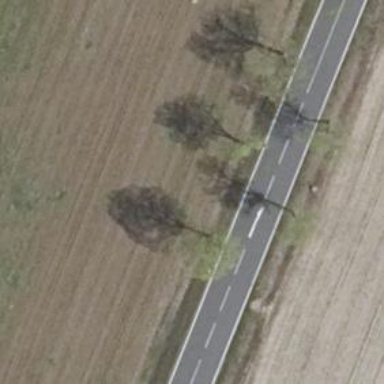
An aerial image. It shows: Row of deciduous broadleaved trees.